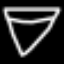
Label: diamond